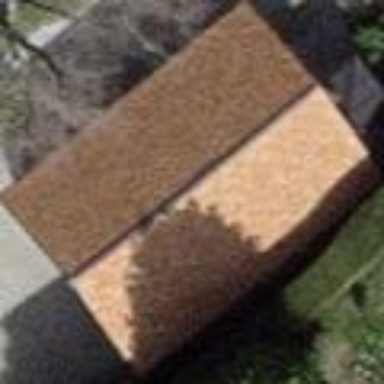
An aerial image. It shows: View of roof of building.